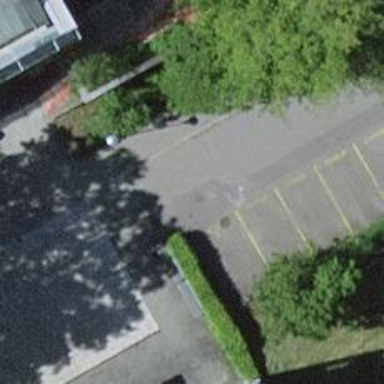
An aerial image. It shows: Bollard barrier.